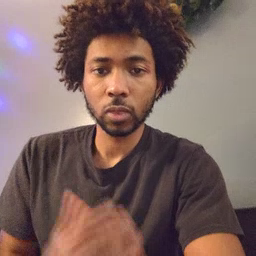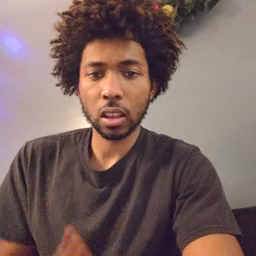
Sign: now